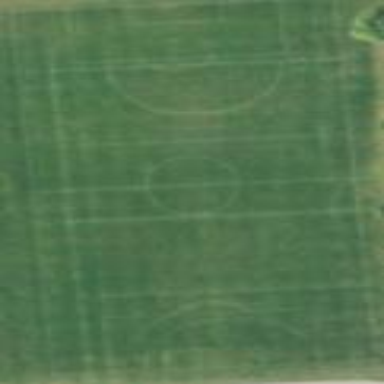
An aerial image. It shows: Soccer pitch for leisure land activities.